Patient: sex M, age 51
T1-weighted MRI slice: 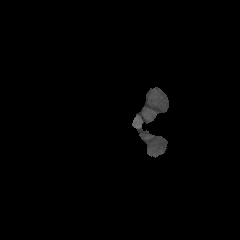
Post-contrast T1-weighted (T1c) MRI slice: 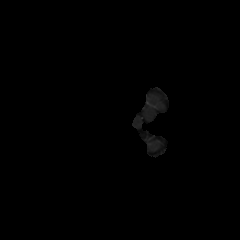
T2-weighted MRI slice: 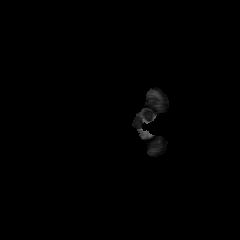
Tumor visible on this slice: no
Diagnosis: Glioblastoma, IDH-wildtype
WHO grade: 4